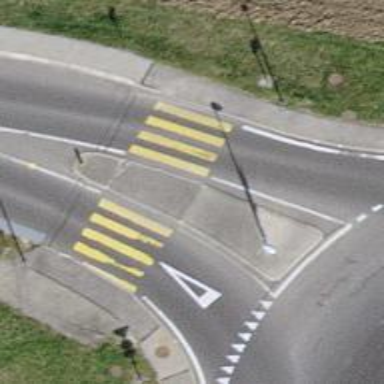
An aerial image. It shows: Uncontrolled zebra crossing with island. The crossing is marked with zebra stripes.